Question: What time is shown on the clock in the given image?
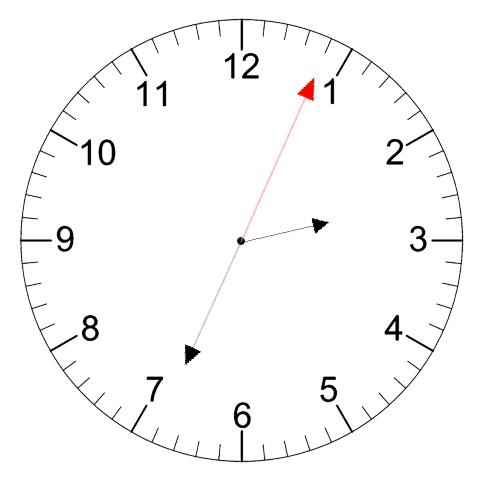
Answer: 02:34:04